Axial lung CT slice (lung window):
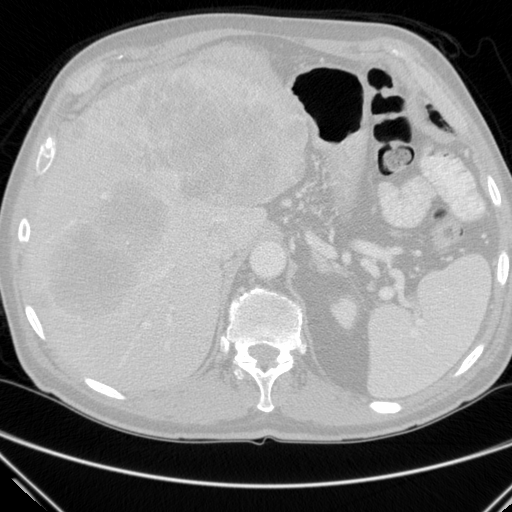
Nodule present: no